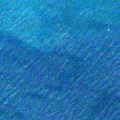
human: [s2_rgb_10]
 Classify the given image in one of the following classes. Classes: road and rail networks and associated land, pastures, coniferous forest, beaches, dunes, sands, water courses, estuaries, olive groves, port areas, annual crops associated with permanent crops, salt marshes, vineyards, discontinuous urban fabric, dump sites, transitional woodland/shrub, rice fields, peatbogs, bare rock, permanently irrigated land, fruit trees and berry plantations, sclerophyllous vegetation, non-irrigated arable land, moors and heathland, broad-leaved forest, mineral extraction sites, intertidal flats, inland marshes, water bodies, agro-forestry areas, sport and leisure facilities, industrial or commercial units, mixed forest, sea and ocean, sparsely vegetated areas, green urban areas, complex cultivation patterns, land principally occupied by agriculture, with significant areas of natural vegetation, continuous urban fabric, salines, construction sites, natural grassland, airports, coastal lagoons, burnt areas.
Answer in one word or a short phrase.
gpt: sea and ocean